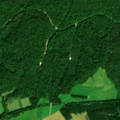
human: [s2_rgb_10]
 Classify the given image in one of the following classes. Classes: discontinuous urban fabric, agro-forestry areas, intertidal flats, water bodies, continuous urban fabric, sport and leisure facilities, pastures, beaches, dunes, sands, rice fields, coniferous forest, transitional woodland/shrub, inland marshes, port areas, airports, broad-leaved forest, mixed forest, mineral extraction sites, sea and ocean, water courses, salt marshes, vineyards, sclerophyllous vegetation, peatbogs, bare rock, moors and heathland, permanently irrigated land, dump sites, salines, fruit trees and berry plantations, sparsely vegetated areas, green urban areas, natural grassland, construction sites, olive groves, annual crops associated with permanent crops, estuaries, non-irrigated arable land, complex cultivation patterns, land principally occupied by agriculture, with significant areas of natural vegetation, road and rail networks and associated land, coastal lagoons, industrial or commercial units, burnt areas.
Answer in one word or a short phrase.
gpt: pastures, complex cultivation patterns, broad-leaved forest